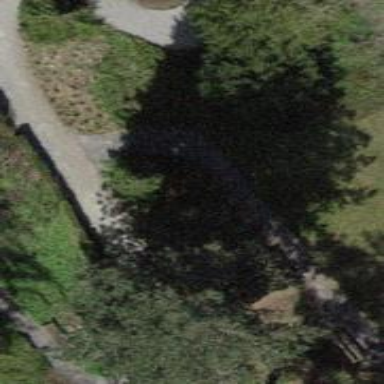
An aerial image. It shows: Bench for seating.